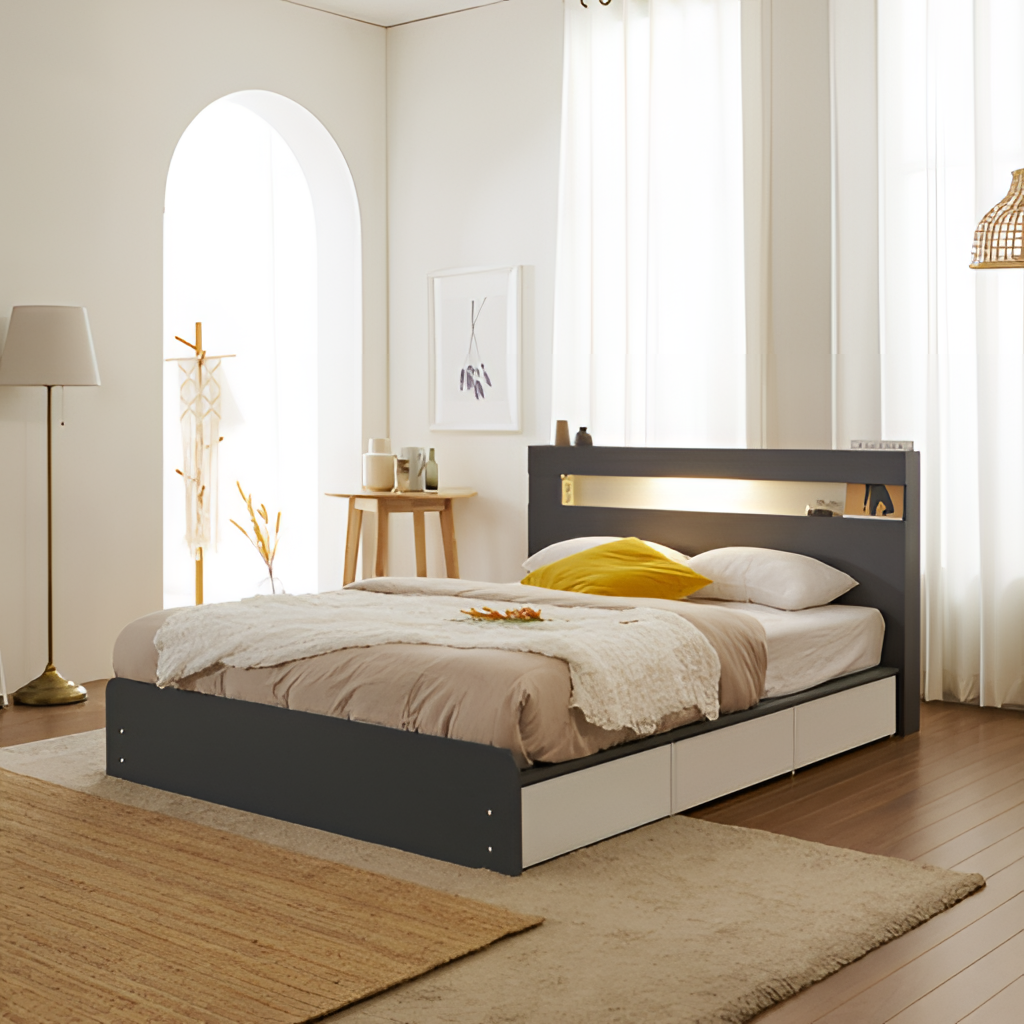
bedroom, wood backlit headboard bed, paint wallpaper, with solid pattern, brown wood flooring, with plank pattern, modern